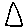
Label: triangle